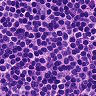
Metastatic tissue present: no